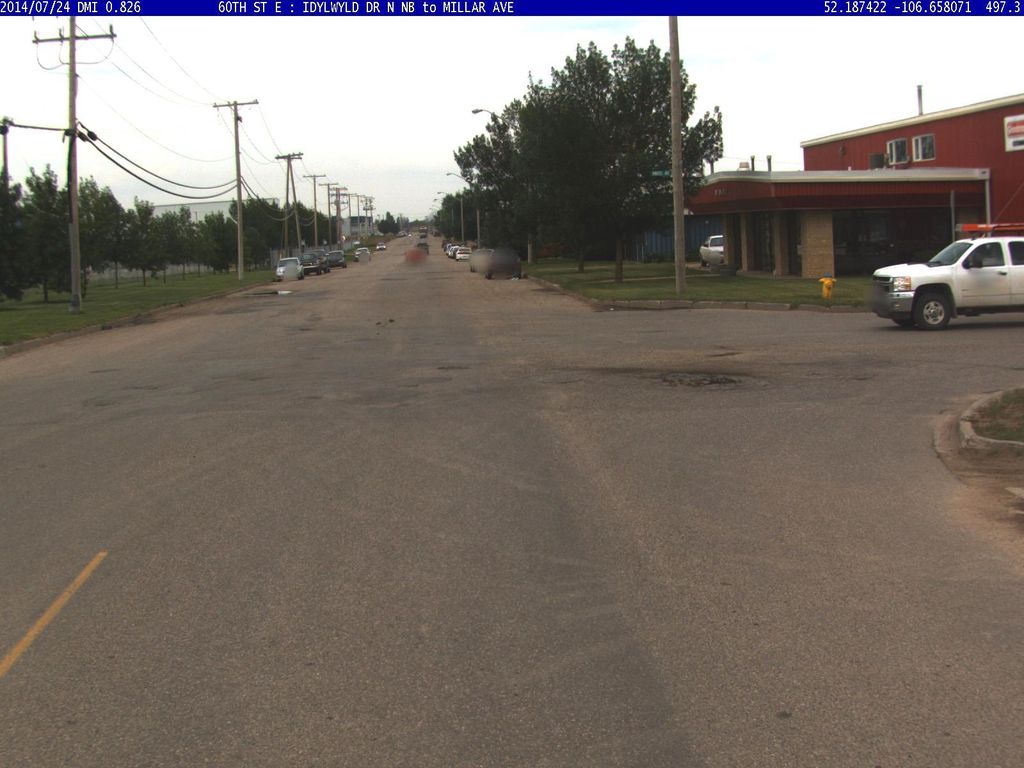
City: saskatoon